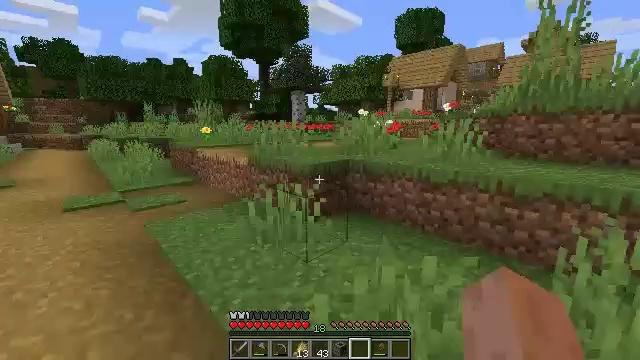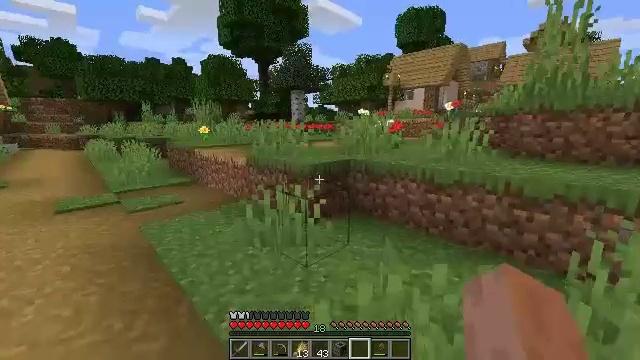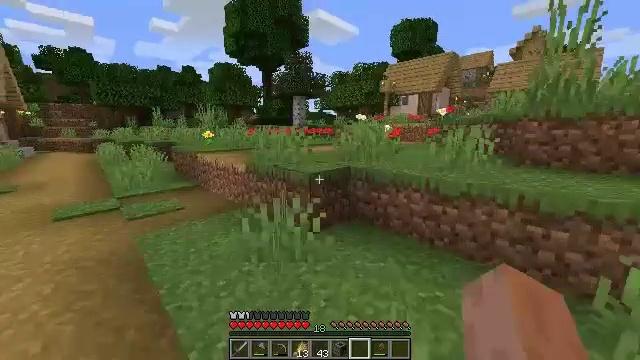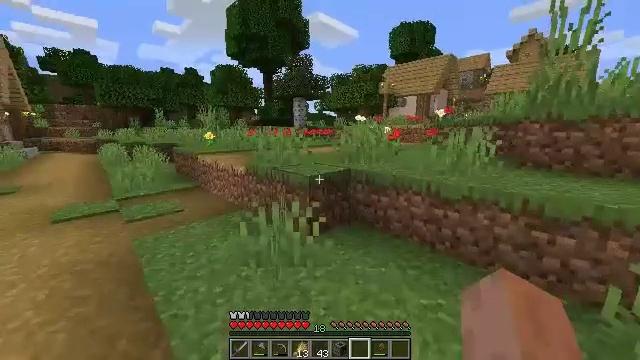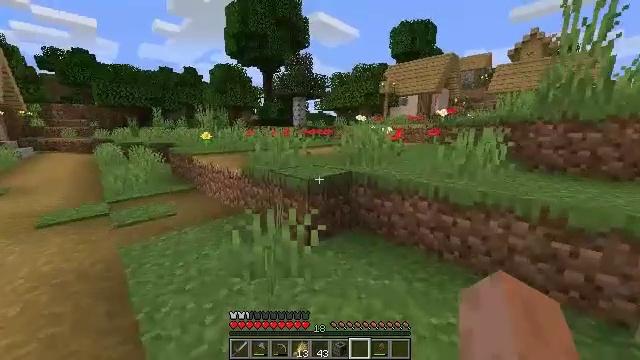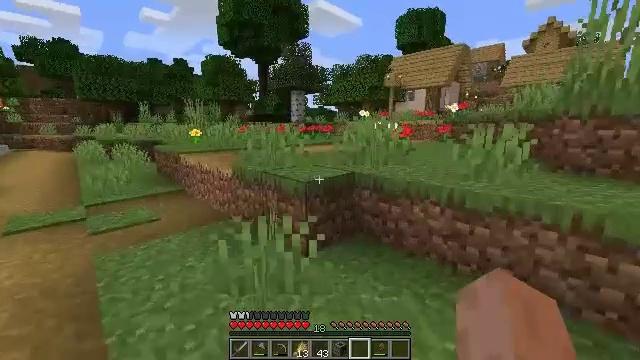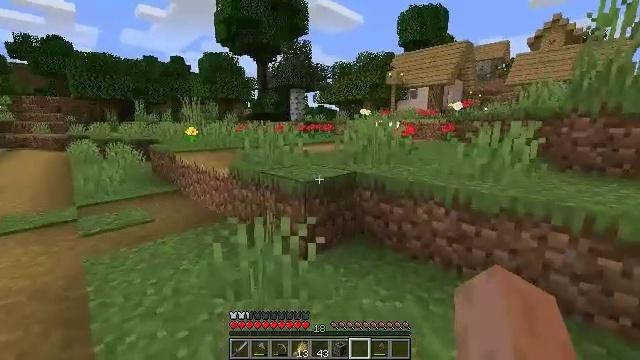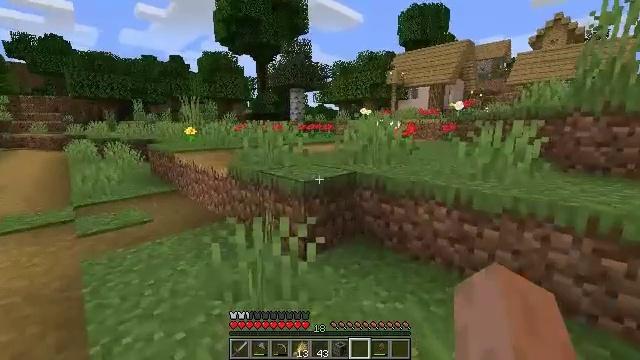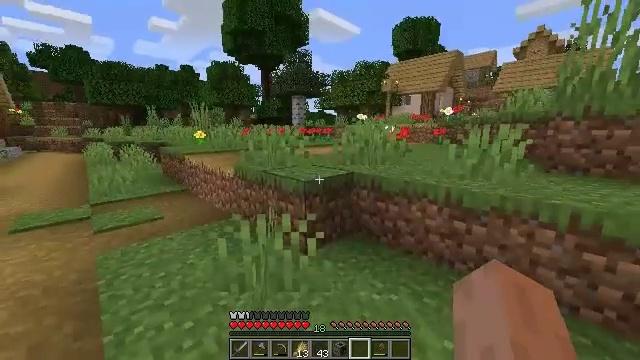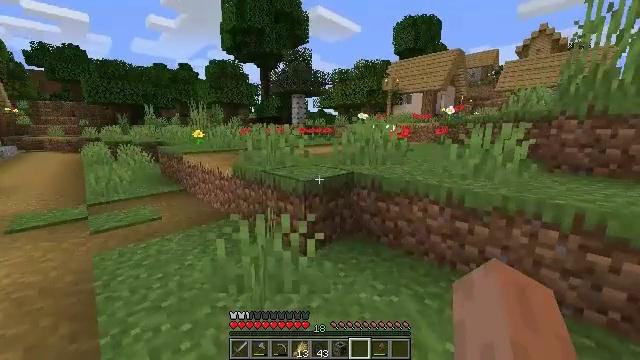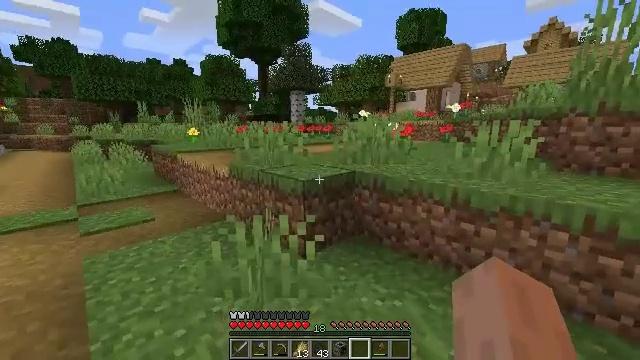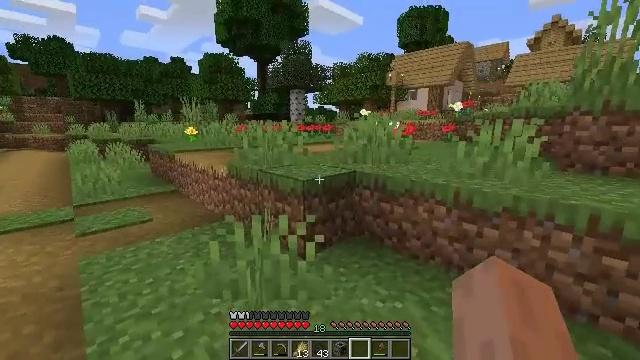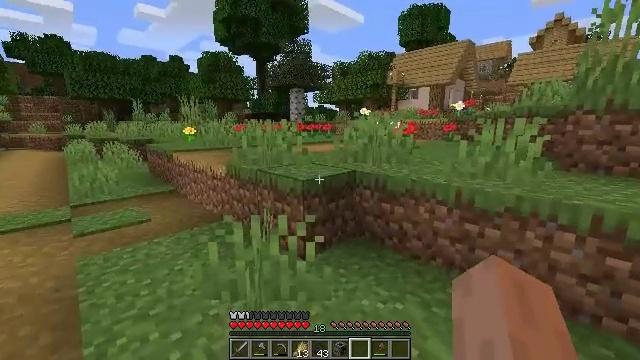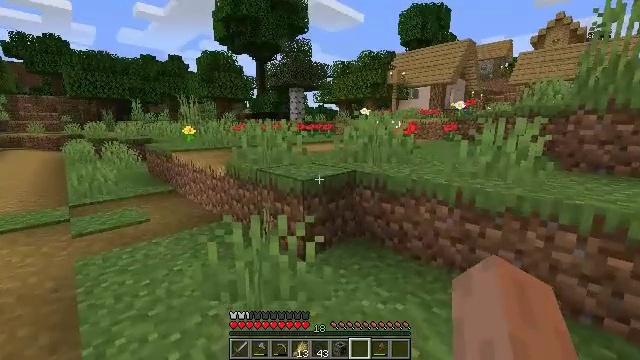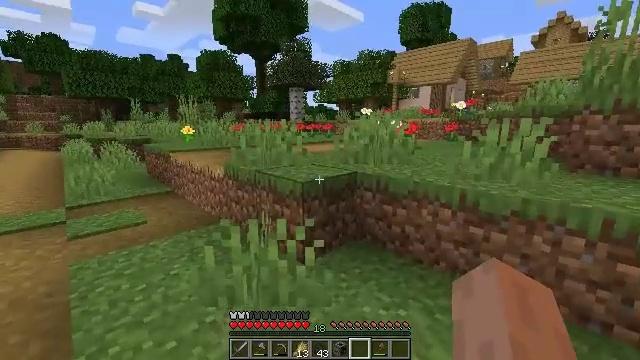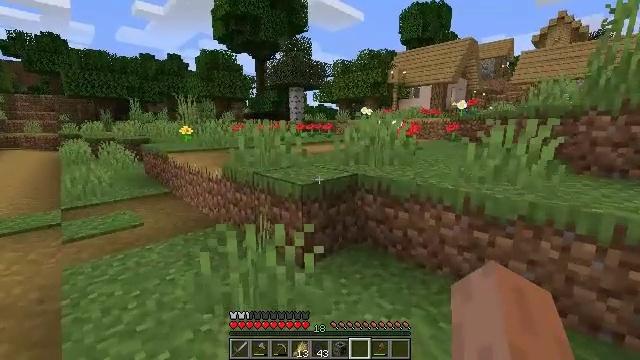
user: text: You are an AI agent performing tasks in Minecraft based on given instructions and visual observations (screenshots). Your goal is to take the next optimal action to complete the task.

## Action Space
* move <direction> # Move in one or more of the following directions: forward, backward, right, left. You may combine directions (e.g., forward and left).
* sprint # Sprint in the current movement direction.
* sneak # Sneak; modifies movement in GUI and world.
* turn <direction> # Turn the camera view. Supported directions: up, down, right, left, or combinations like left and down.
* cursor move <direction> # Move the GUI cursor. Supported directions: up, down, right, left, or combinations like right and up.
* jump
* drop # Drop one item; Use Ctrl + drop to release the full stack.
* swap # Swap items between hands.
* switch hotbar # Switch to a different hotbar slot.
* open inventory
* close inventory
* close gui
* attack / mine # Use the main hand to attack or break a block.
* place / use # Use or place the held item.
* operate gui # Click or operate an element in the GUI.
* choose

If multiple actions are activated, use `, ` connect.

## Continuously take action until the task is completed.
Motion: motion action
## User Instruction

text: Remove the grindstone from its place.
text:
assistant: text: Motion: move forward
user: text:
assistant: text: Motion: move forward
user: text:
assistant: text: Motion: move forward
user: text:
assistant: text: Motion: no_op
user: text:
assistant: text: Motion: no_op
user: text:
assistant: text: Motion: no_op
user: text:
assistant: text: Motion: no_op
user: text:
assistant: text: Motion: no_op
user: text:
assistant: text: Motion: no_op
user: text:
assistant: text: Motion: no_op
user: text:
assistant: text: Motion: no_op
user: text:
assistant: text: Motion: no_op
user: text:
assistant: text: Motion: no_op
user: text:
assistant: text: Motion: move forward
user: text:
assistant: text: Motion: move forward
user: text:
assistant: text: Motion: move forward
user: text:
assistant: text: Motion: move forward
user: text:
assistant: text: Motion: move forward
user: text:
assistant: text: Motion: move forward, turn right
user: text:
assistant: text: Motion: move forward, sprint
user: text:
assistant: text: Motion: move forward, sprint
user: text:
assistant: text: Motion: move forward, sprint, jump
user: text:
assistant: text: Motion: move forward, jump
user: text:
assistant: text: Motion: move forward, jump
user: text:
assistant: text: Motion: move forward, jump
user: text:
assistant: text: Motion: move forward, jump
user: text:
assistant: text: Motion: move forward, jump
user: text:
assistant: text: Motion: move forward, jump
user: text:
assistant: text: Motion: move forward, jump
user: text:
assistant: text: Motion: move forward, jump